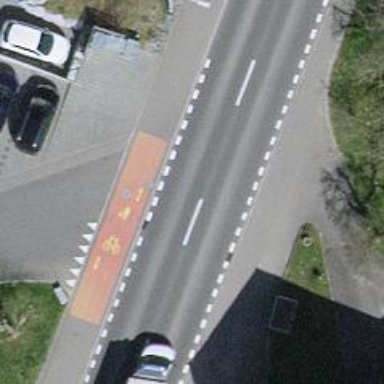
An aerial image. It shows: Marked crossing on the road.